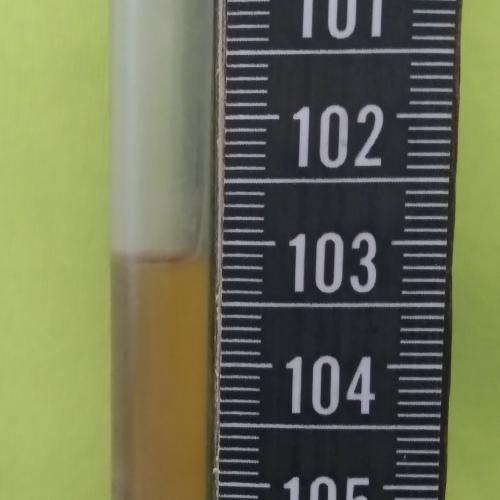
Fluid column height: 103.1 cm